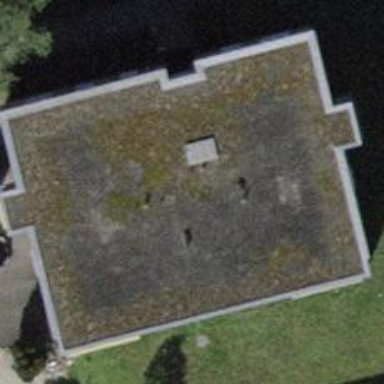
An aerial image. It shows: Flat-roofed apartment building.